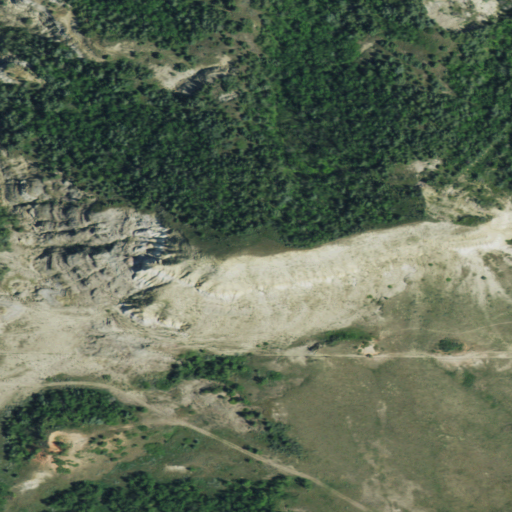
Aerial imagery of mountain in North Dakota named Lone Butte containing shrub, evergreen forest, deciduous forest, grassland, barren land, and mixed forest